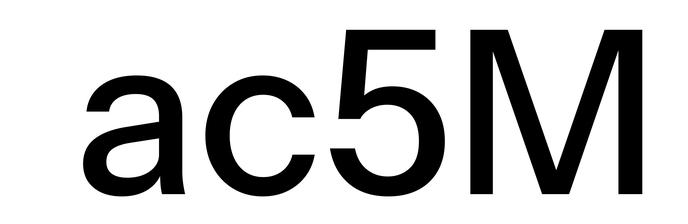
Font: InstrumentSans_Medium